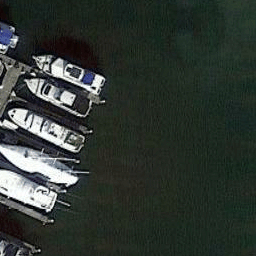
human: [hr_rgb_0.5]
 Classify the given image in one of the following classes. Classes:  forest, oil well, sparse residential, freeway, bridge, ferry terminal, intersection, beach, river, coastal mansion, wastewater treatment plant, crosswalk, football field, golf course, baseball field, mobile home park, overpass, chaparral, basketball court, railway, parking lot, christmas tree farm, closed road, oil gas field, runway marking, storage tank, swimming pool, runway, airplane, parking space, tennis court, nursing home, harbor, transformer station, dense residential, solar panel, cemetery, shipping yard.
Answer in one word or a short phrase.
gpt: harbor